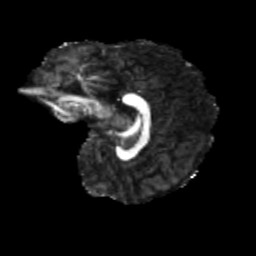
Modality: FA
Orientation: sagittal
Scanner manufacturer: siemens
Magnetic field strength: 3 T
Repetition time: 4 s
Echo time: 0.0594 s